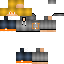
A male human skin with medium skin, wearing blonde long hair dressed in a yellow hoodie and brown pants, featuring a closed mouth.